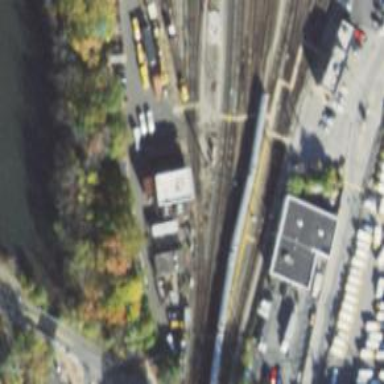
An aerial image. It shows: Railway signal.